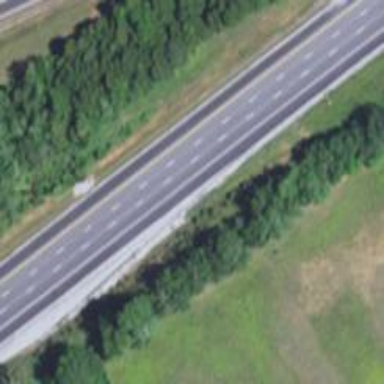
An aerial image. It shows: Asphalt motorway.